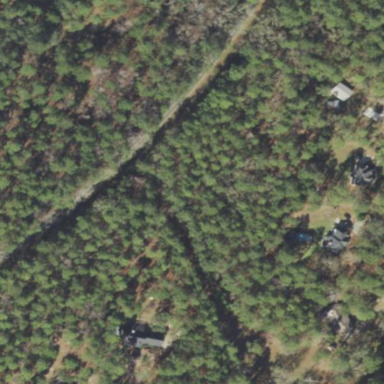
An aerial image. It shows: Forest dominated by needle-leaved trees.